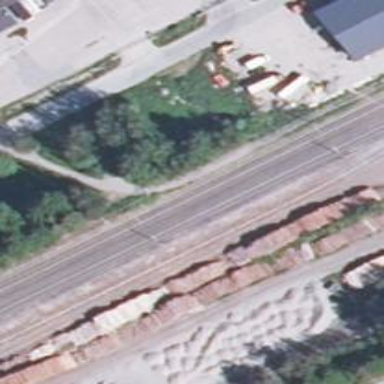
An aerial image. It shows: Continuous rail railway with electrified contact line.